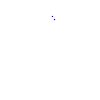
Particle: proton